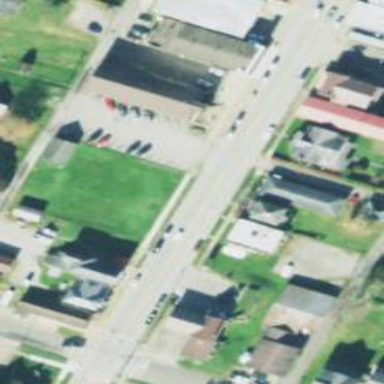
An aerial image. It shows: Alley classified as service road.